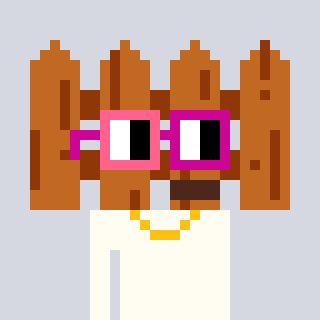
a pixel art character with square pink and red glasses, a fence-shaped head and a grayscale-colored body on a cool background